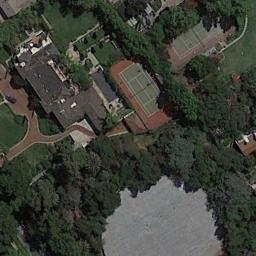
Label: tennis_court